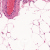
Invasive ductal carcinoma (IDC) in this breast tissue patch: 0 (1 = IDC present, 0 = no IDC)